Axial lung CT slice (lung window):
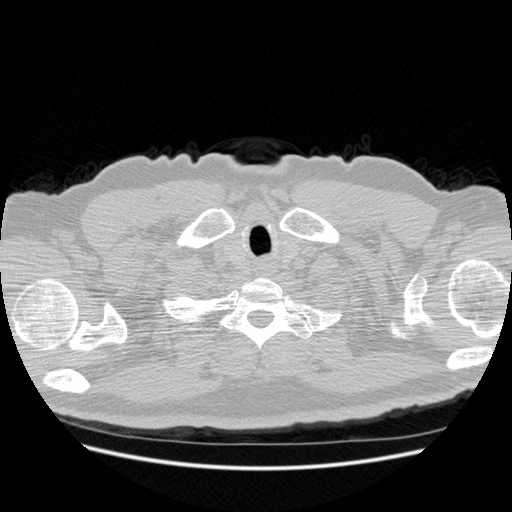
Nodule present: no